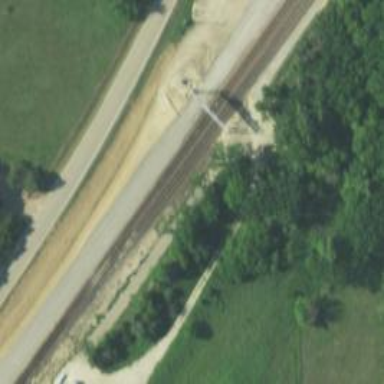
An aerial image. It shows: Railway siding with rails.